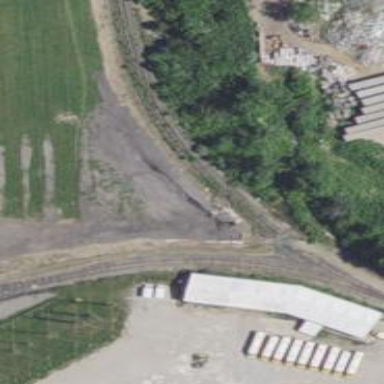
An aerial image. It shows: Disused railway spur service.